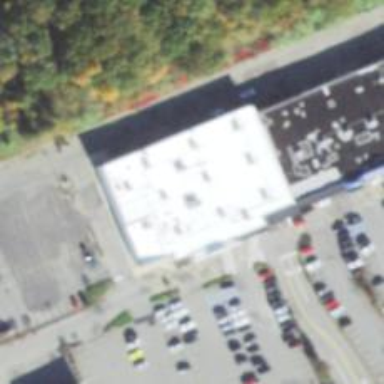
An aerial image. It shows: Fitness centre on leisure land.